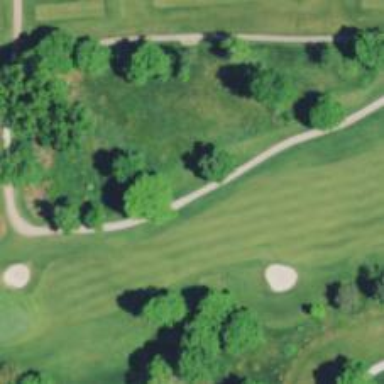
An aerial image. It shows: Path for golf carts.